Field crop: tomato
Growth stage: 1
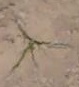
Species: cyperus